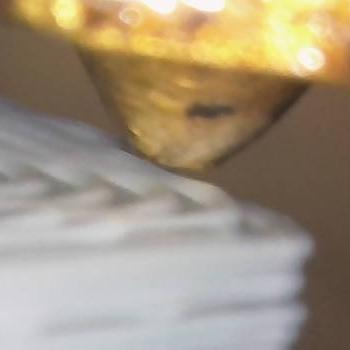
Flow rate: 48%